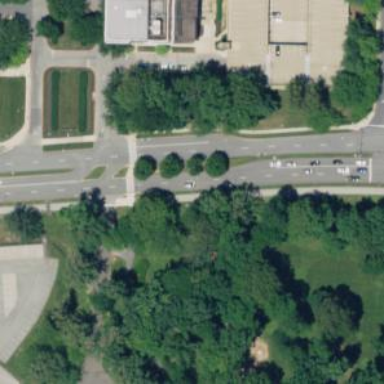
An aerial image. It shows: Marked road crossing.